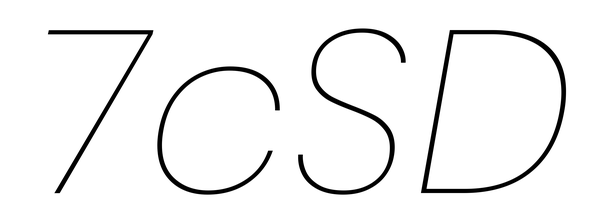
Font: Poppins-ThinItalic